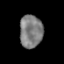
Tissue: prostate
Cell type: T cells
Senescence score: 0.353
Nuclear area (px): 735
Mean DAPI intensity: 126.073